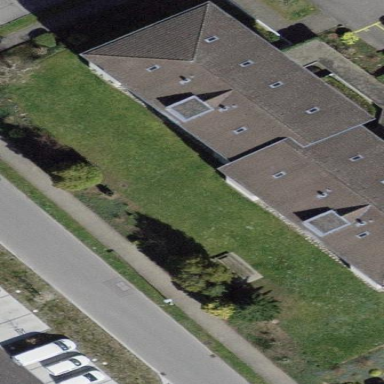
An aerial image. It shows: Building with tile roof.